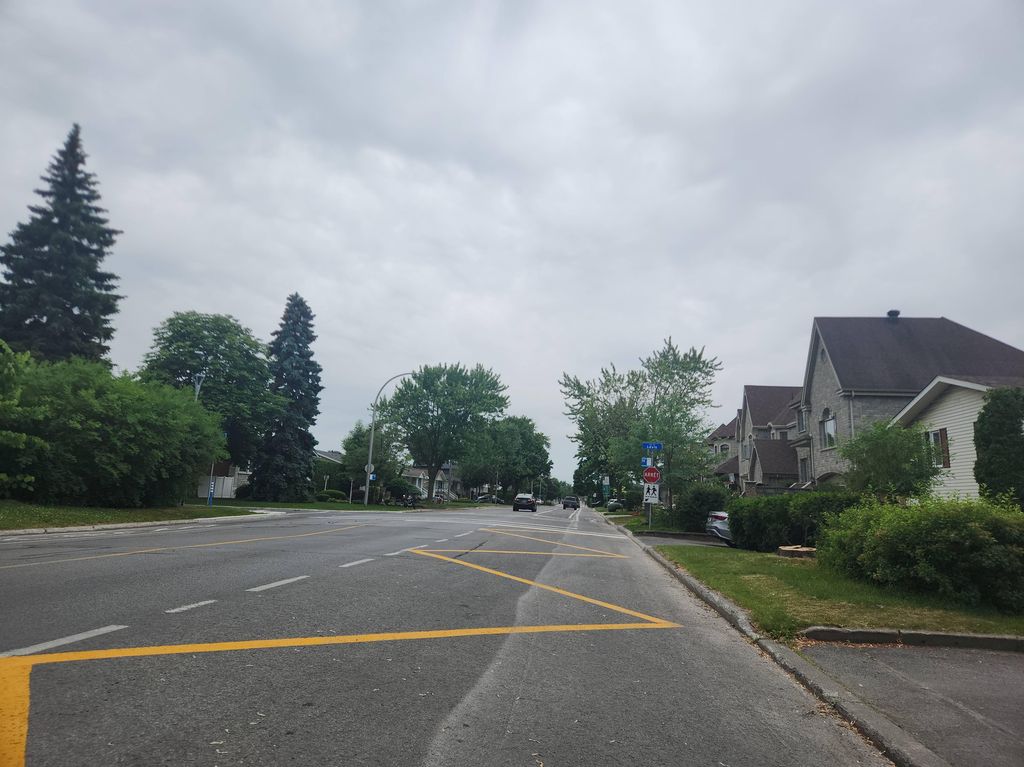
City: montreal